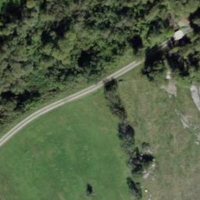
EUNIS habitat code: 23
Species observed at this site:
Muscicapa striata
Acrocephalus palustris
Turdus pilaris
Carpodacus erythrinus
Sylvia borin